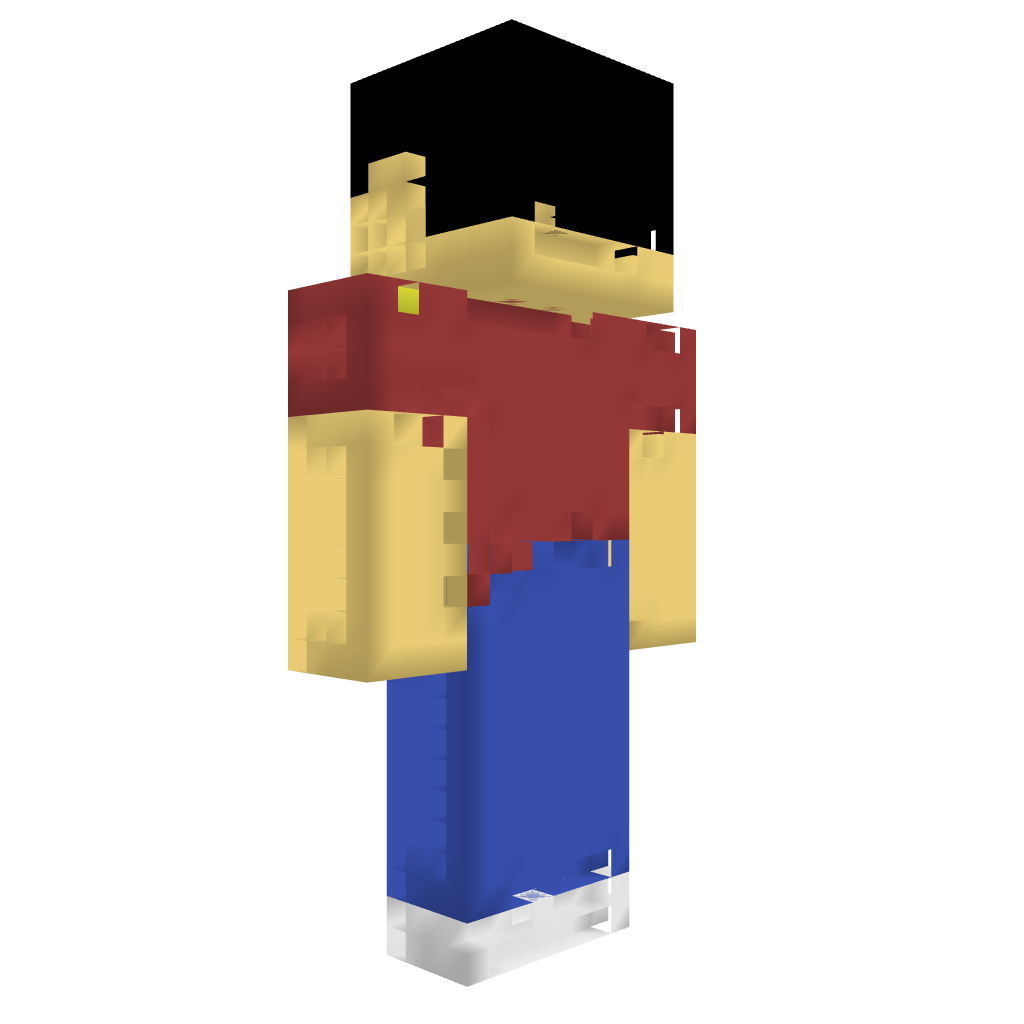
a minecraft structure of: My Statue good quality